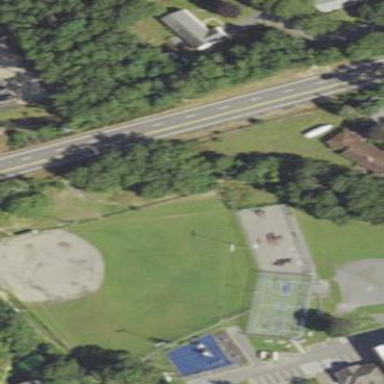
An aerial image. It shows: Recreation ground.